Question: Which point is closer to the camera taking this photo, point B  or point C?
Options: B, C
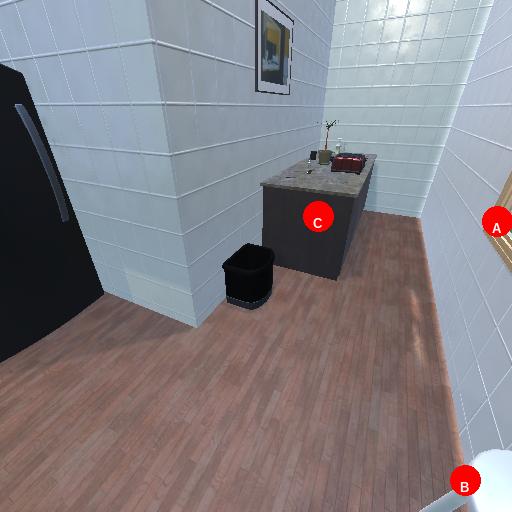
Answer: B